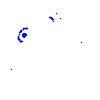
Particle: kaon